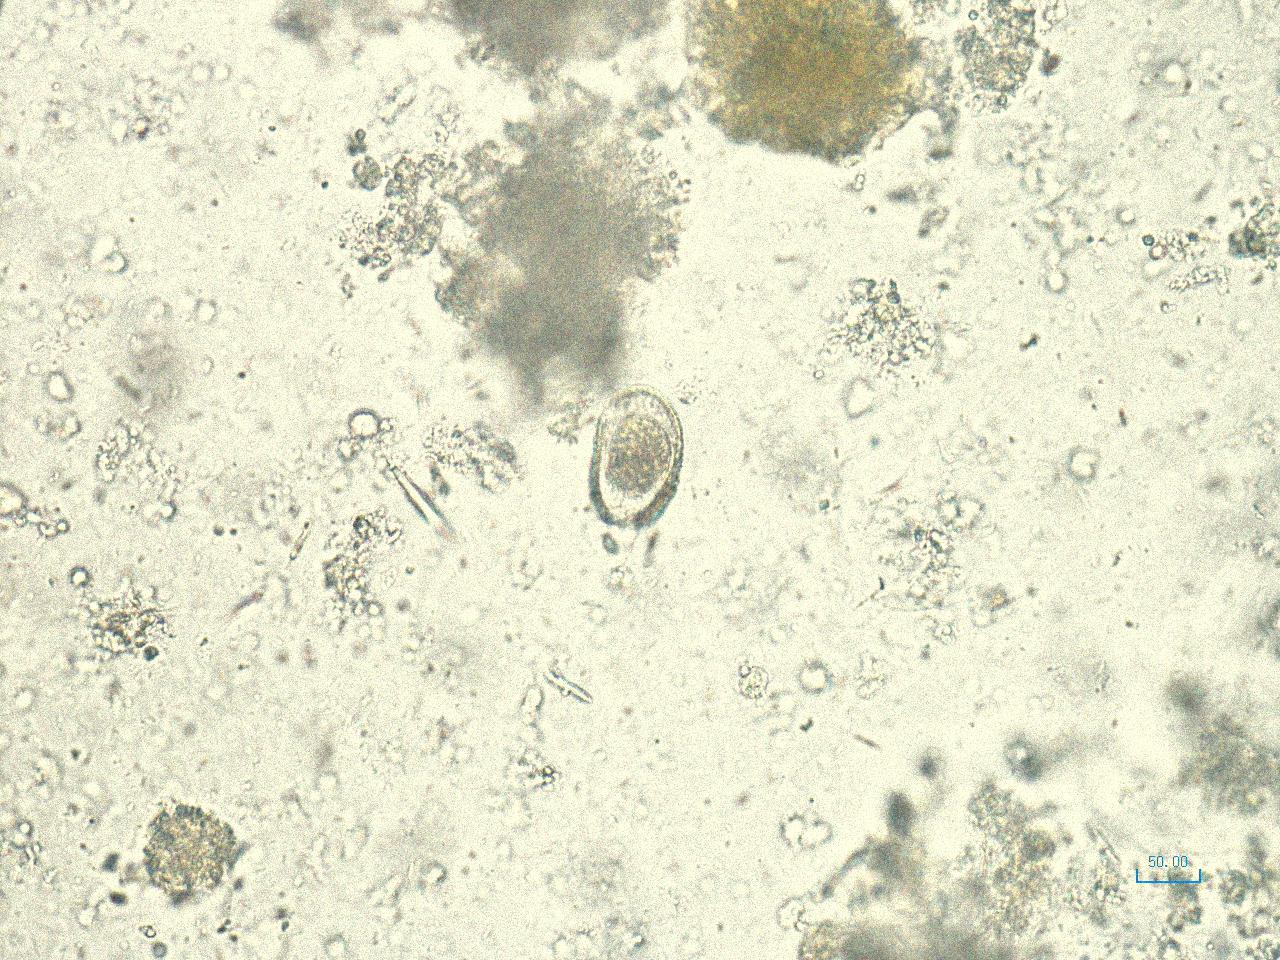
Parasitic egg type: Capillaria philippinensis